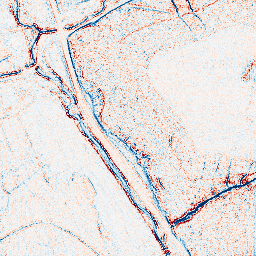
Category: edge_preserving
Decomposition family: bilateral
Decomposition parameters: d: 5
sigma_color: 100
sigma_space: 100
Upsampling method: fft_zeropad
Upsampling parameters: scale: 4
Upsampling scale: 4